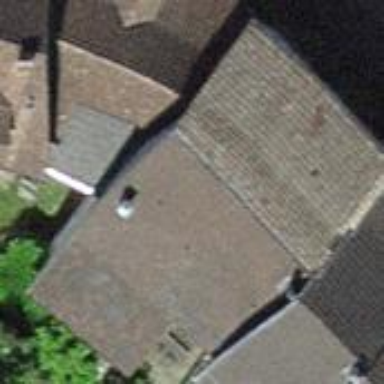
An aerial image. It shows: Terrace building.